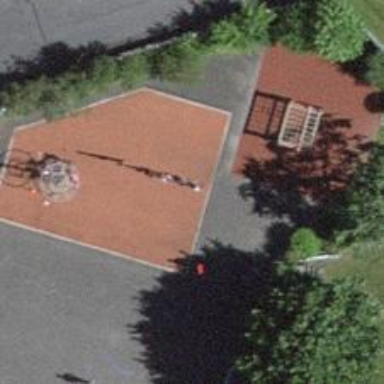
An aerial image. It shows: Playground area for leisure land.